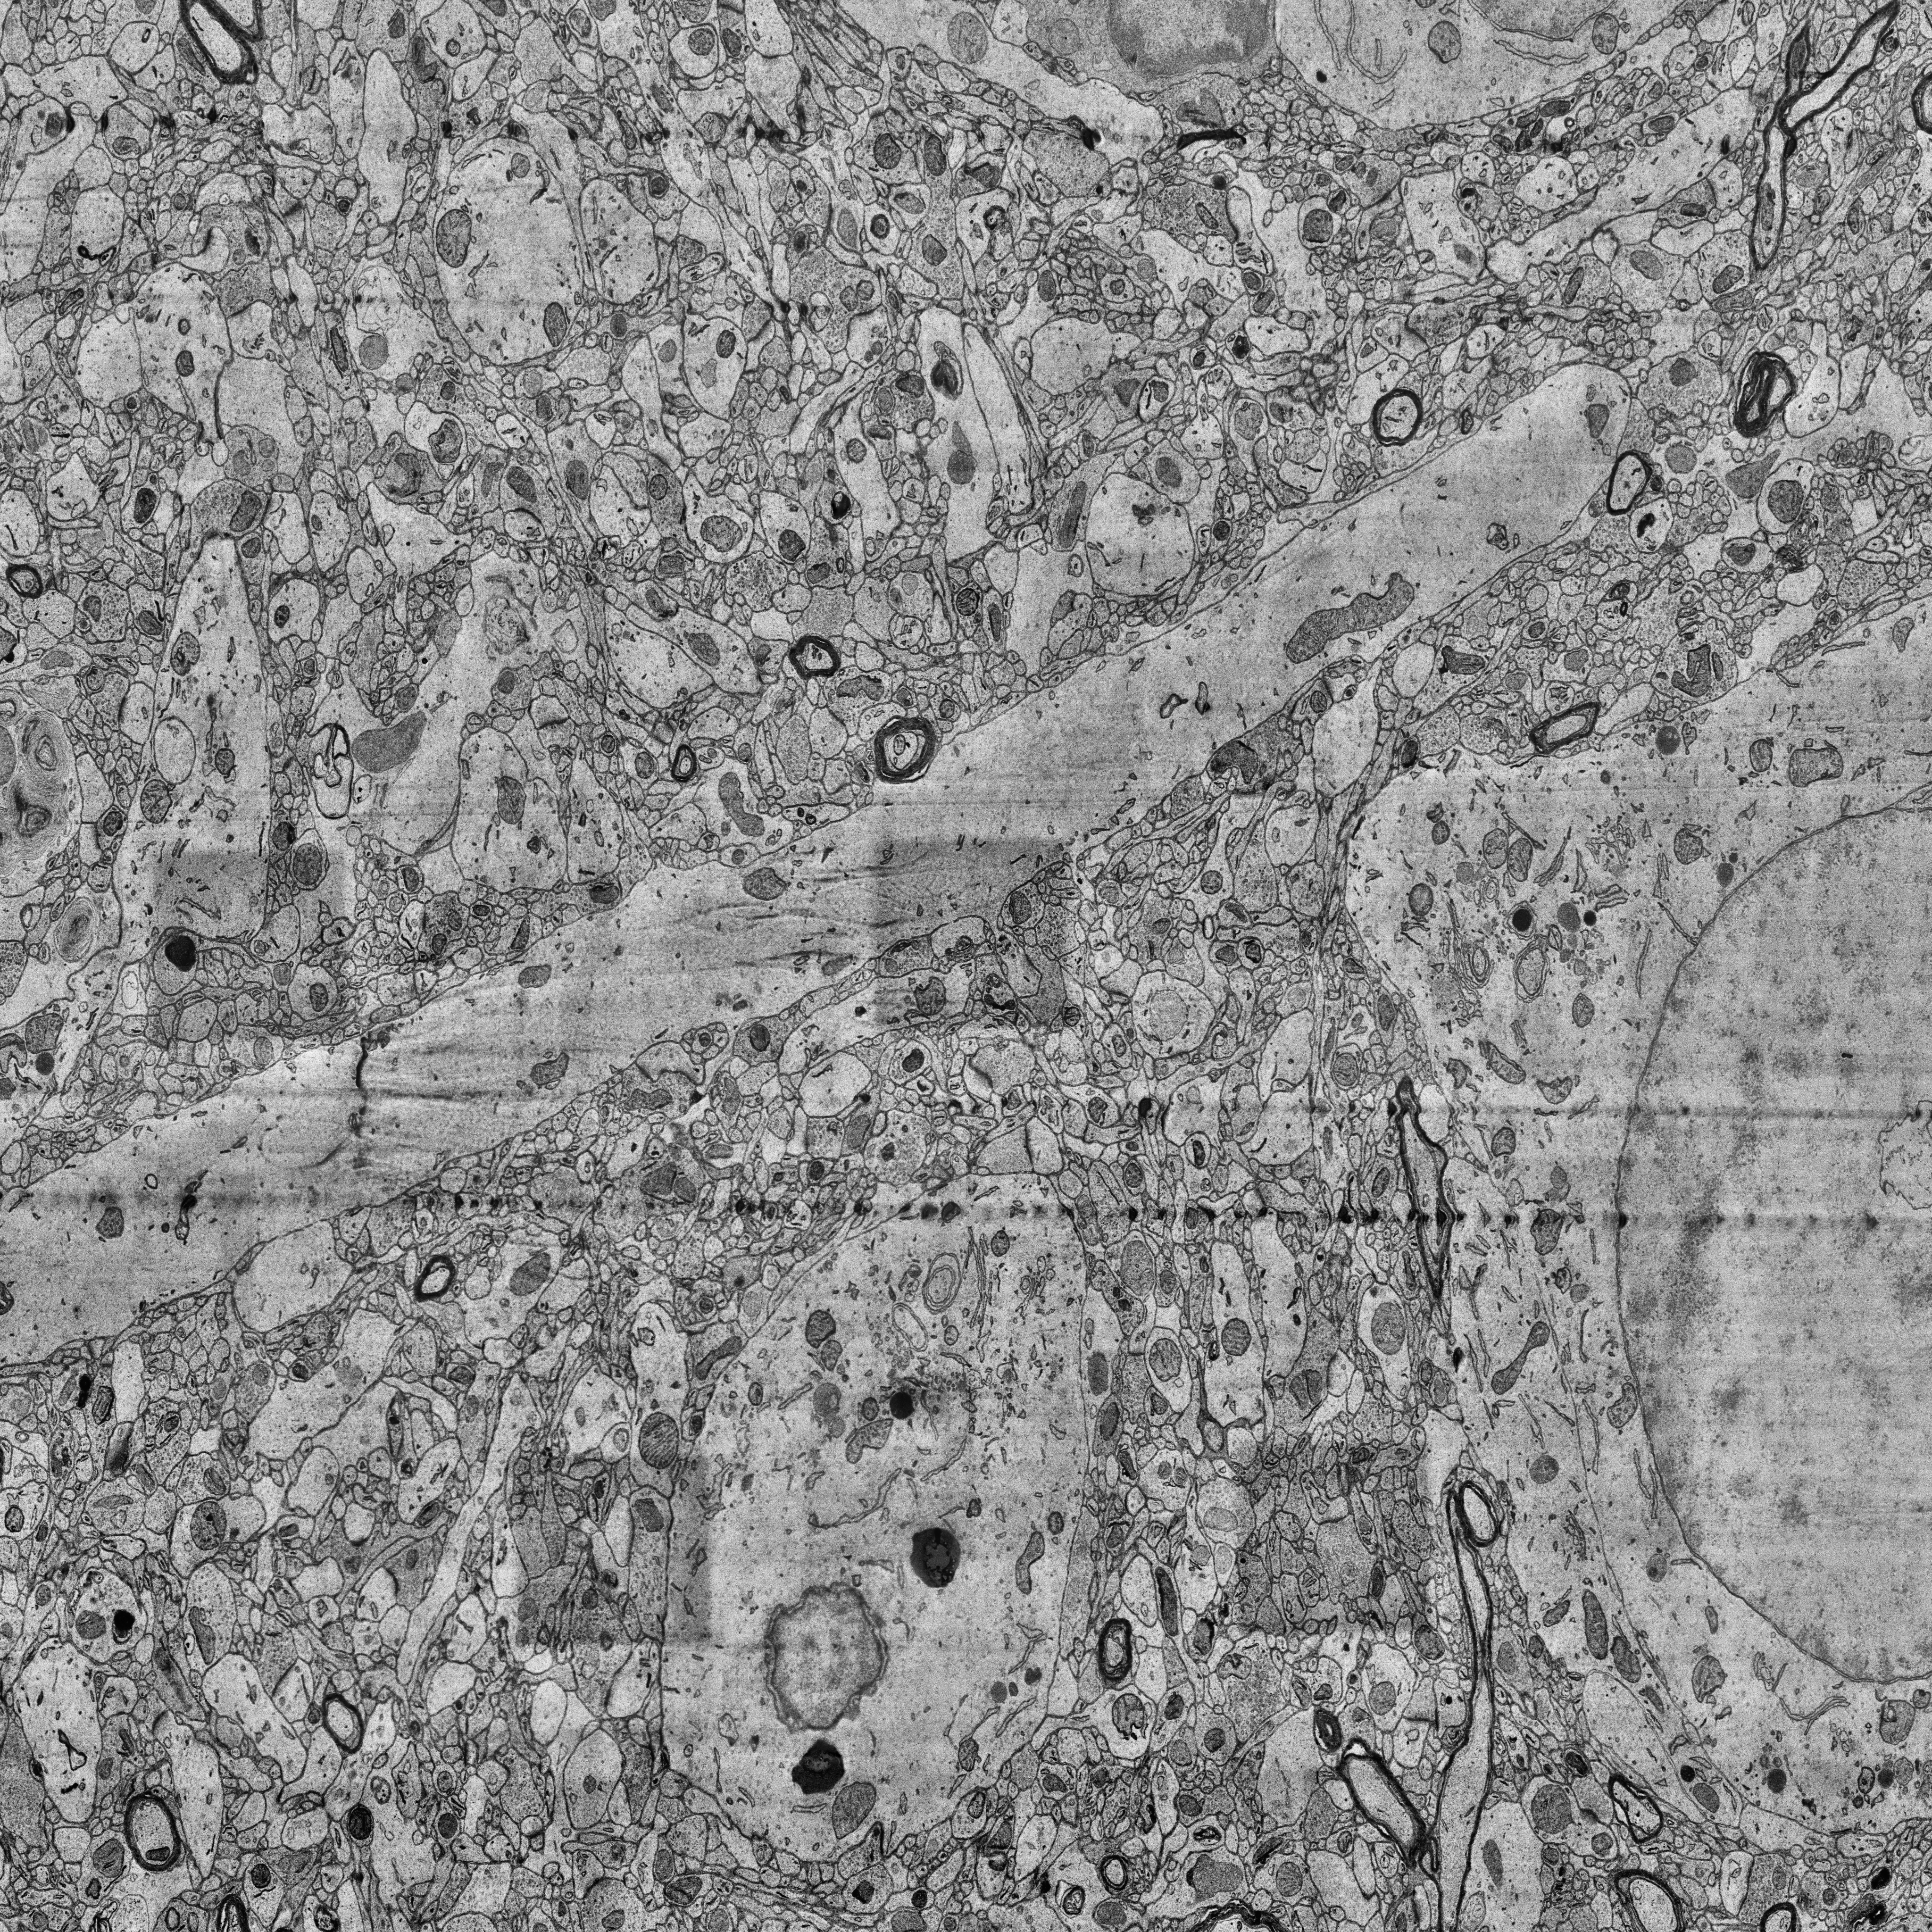
Electron microscopy slice of human cortex tissue
Slice depth (z): 326
Mitochondria instances in slice: 439